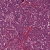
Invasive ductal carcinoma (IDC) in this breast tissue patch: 1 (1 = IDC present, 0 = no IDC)